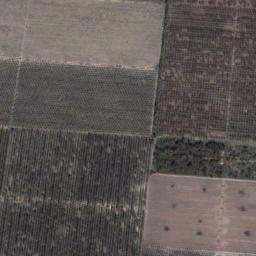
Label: rectangular_farmland